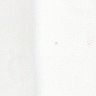
Metastatic tissue present: no